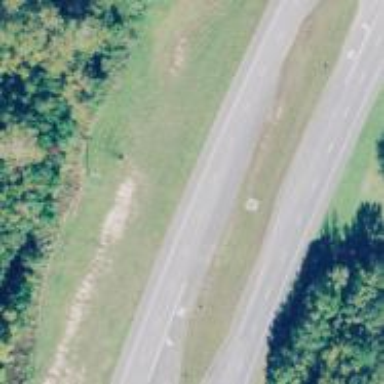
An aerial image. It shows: Trunk highway with expressway features.